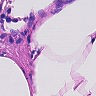
Metastatic tissue present: no